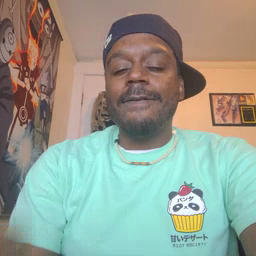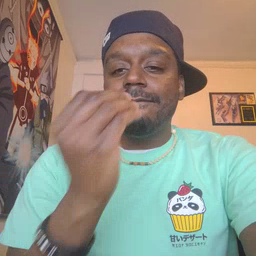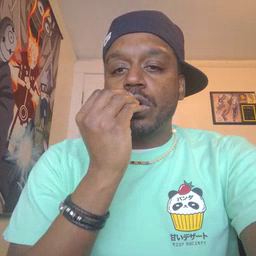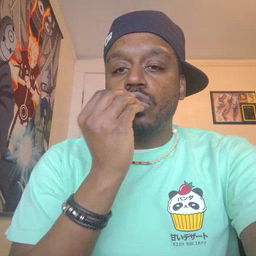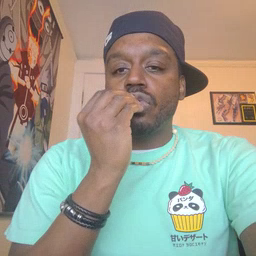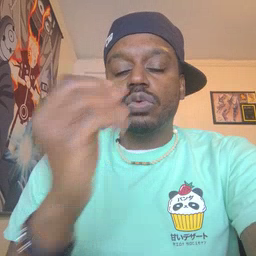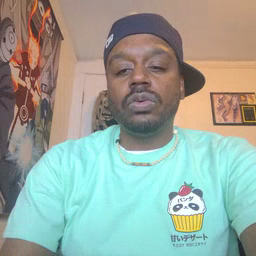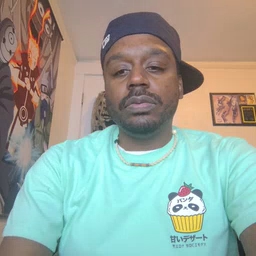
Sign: food